Field crop: maize
Growth stage: 2
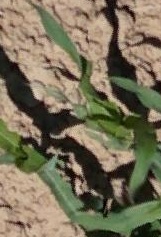
Species: maize